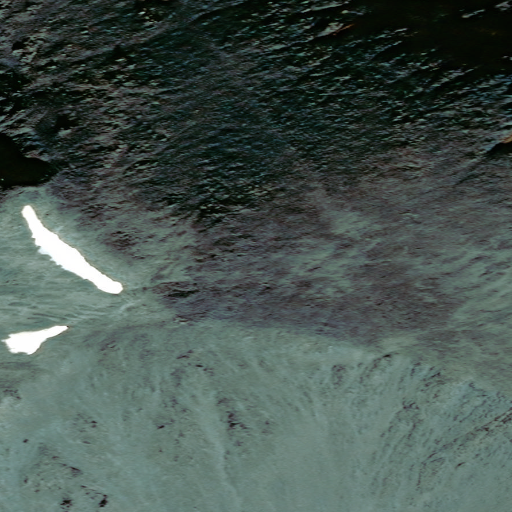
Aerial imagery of mountain in Alaska named Mount Adair containing only unknown